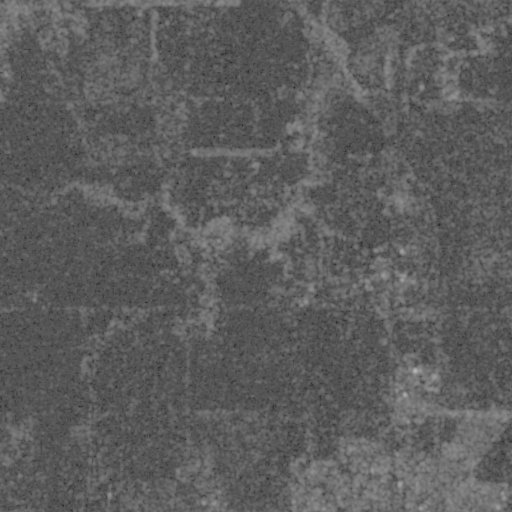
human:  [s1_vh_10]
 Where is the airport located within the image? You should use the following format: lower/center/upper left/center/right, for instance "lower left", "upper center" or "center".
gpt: The airport is located in the lower left of the image.
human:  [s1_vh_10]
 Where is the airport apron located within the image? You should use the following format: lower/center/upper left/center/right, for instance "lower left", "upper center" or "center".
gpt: The airport apron is located in the lower left of the image.
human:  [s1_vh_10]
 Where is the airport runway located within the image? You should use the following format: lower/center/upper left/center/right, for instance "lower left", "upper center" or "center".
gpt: The airport runway is located in the lower left of the image.
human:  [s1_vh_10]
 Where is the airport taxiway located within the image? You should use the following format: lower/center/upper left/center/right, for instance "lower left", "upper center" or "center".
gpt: The airport taxiway is located in the lower left of the image.
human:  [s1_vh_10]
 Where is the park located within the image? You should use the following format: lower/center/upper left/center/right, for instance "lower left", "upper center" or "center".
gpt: The park is located in the center right of the image.
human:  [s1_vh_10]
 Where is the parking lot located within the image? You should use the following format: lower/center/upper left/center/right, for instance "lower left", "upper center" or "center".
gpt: There is no parking lot in the image.

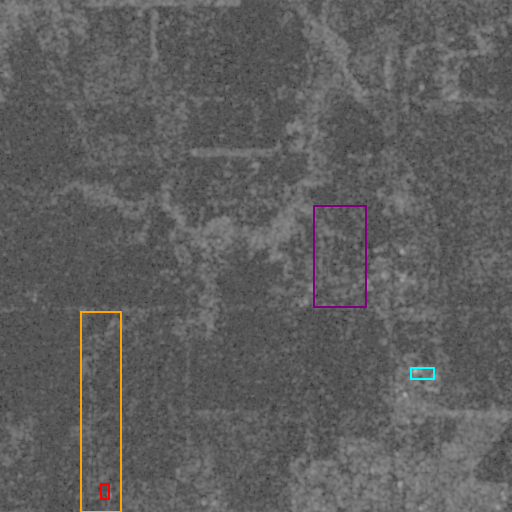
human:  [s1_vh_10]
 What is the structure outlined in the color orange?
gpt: The structure outlined in orange is an airport.
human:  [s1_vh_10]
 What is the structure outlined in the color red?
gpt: The structure outlined in red is an airport apron.
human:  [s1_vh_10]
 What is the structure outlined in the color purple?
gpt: The structure outlined in purple is a park.
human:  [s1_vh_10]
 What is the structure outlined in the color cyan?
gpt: The structure outlined in cyan is a building.
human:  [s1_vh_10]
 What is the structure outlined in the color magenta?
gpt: There is no magenta outline.